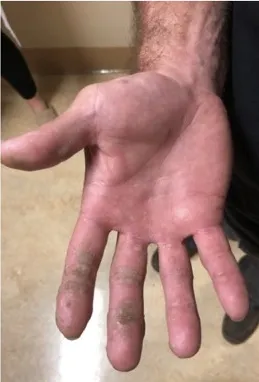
(A) Numerous, confluent cutaneous warts on palmar surface of hand.
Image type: medical_photograph (skin_photograph)